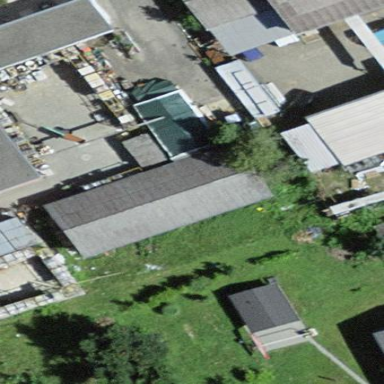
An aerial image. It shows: Warehouse building.